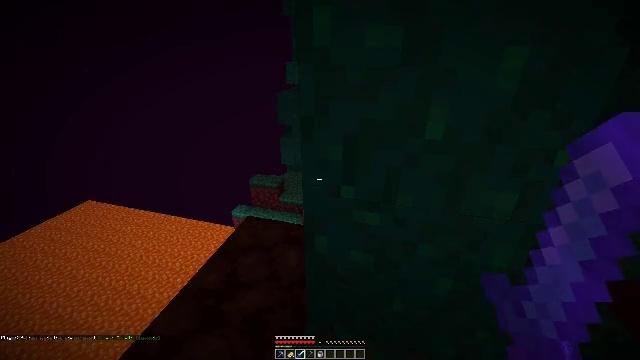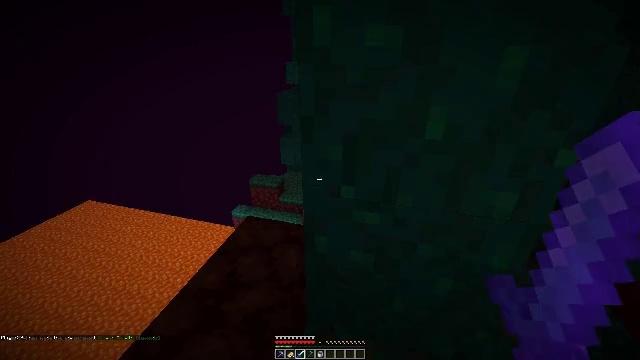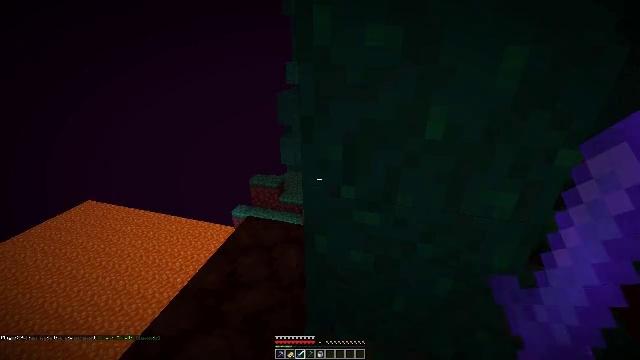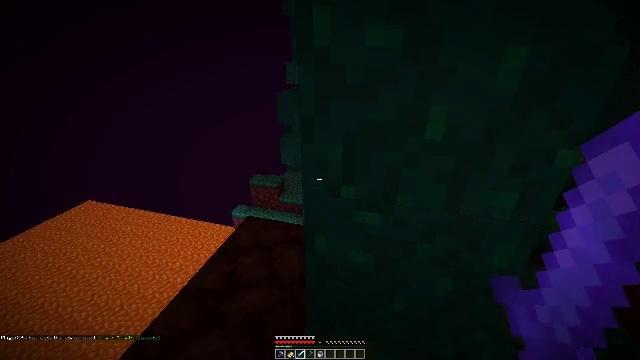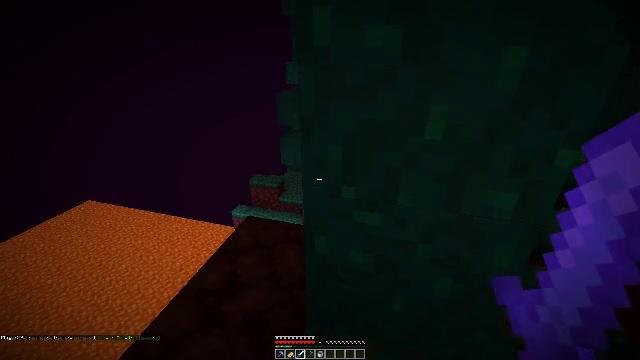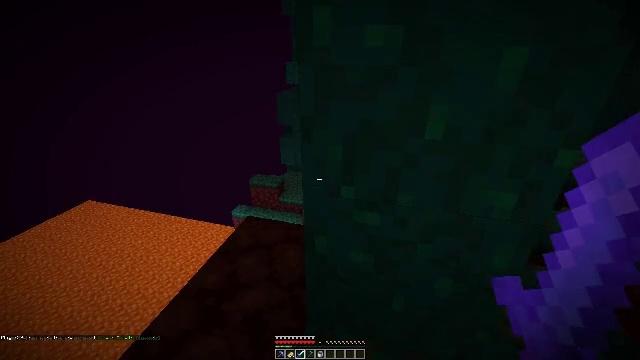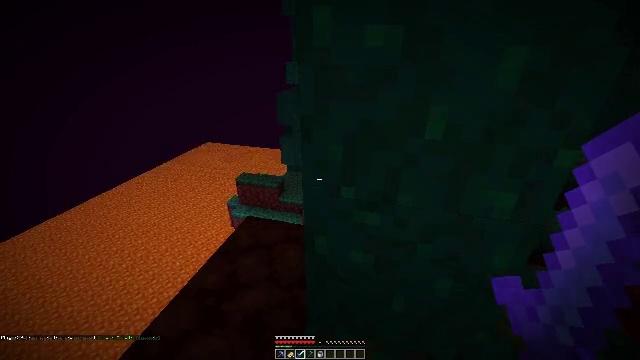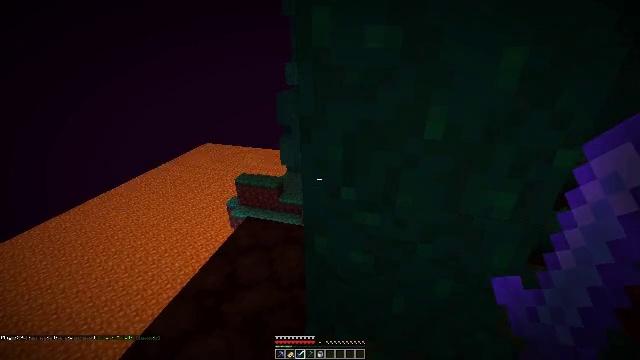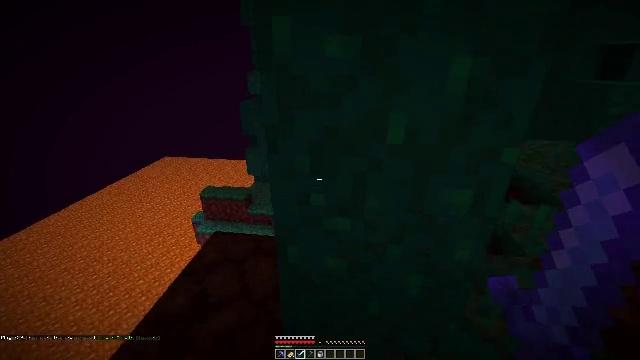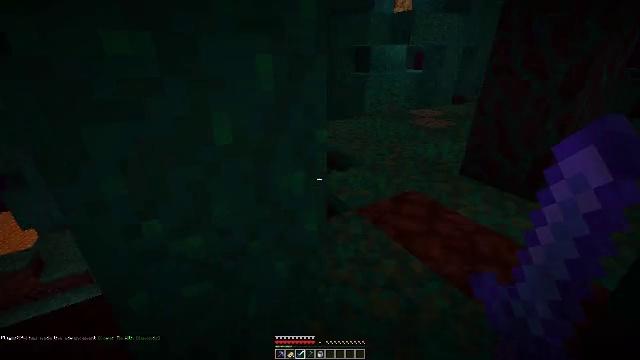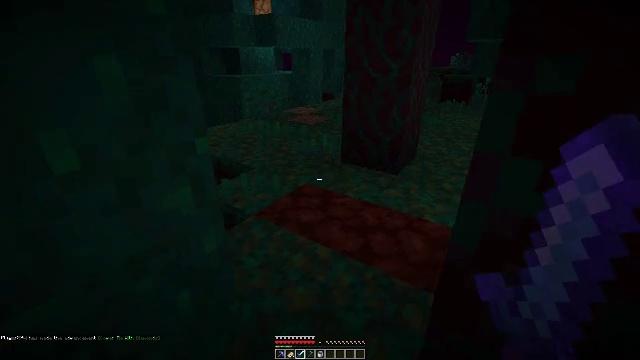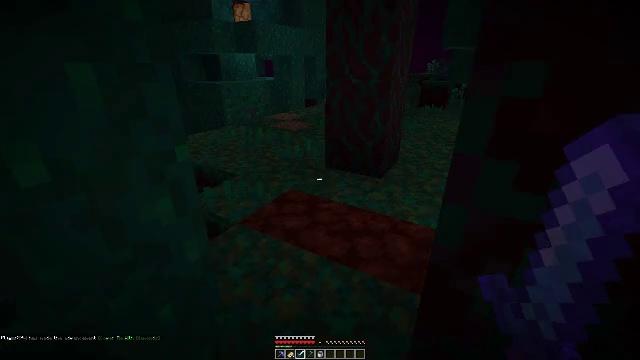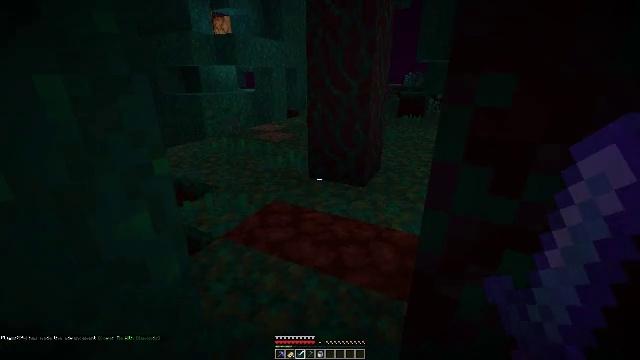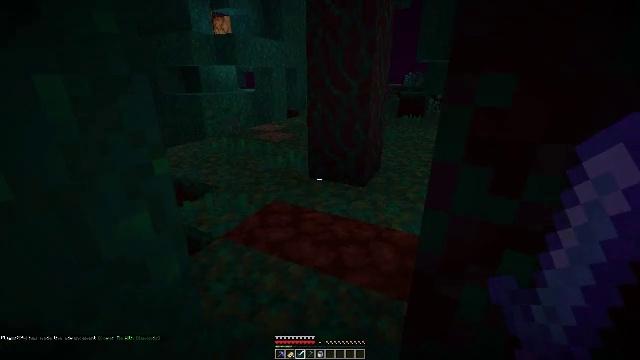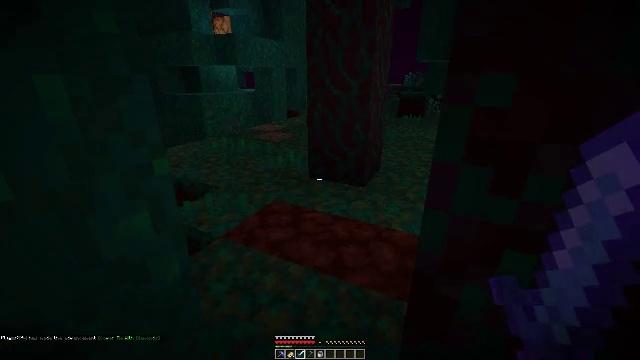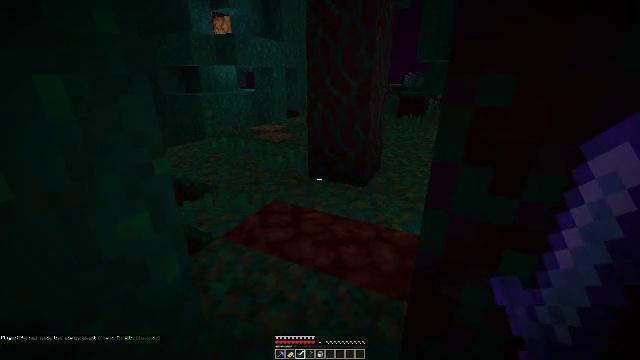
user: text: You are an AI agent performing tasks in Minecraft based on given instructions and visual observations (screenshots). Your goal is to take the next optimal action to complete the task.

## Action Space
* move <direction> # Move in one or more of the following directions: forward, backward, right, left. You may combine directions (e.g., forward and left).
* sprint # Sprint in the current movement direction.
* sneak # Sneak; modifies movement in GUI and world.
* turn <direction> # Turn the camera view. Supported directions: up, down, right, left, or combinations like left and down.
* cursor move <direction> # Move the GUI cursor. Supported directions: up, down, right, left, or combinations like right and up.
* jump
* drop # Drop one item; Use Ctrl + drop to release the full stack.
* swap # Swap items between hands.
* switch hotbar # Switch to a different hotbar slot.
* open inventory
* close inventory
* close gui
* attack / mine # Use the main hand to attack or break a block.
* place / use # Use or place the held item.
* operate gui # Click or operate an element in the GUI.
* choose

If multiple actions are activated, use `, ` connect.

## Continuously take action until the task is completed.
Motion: motion action
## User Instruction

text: Pick up the warped roots from the ground.
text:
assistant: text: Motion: no_op
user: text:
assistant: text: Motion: no_op
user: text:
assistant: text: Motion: no_op
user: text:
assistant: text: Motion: no_op
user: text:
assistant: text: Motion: no_op
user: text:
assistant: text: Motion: no_op
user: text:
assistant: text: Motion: no_op
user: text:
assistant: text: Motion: turn right and up
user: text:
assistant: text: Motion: turn right
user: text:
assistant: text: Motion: turn right
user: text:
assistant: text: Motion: turn right and up
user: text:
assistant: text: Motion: turn right and up
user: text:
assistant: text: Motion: no_op
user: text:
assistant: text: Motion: no_op
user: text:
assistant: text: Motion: no_op
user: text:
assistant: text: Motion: no_op
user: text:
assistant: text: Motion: no_op
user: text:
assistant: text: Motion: no_op
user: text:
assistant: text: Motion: no_op
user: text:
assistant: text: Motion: no_op
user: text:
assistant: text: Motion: turn left and up
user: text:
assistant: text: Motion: turn left and up
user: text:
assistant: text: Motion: move forward, turn left and up
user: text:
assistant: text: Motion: move forward
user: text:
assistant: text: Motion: move forward
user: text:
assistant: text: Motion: move forward
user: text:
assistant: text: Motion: move forward
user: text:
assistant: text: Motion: move forward
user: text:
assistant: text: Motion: move forward
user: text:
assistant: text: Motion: move forward